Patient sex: M
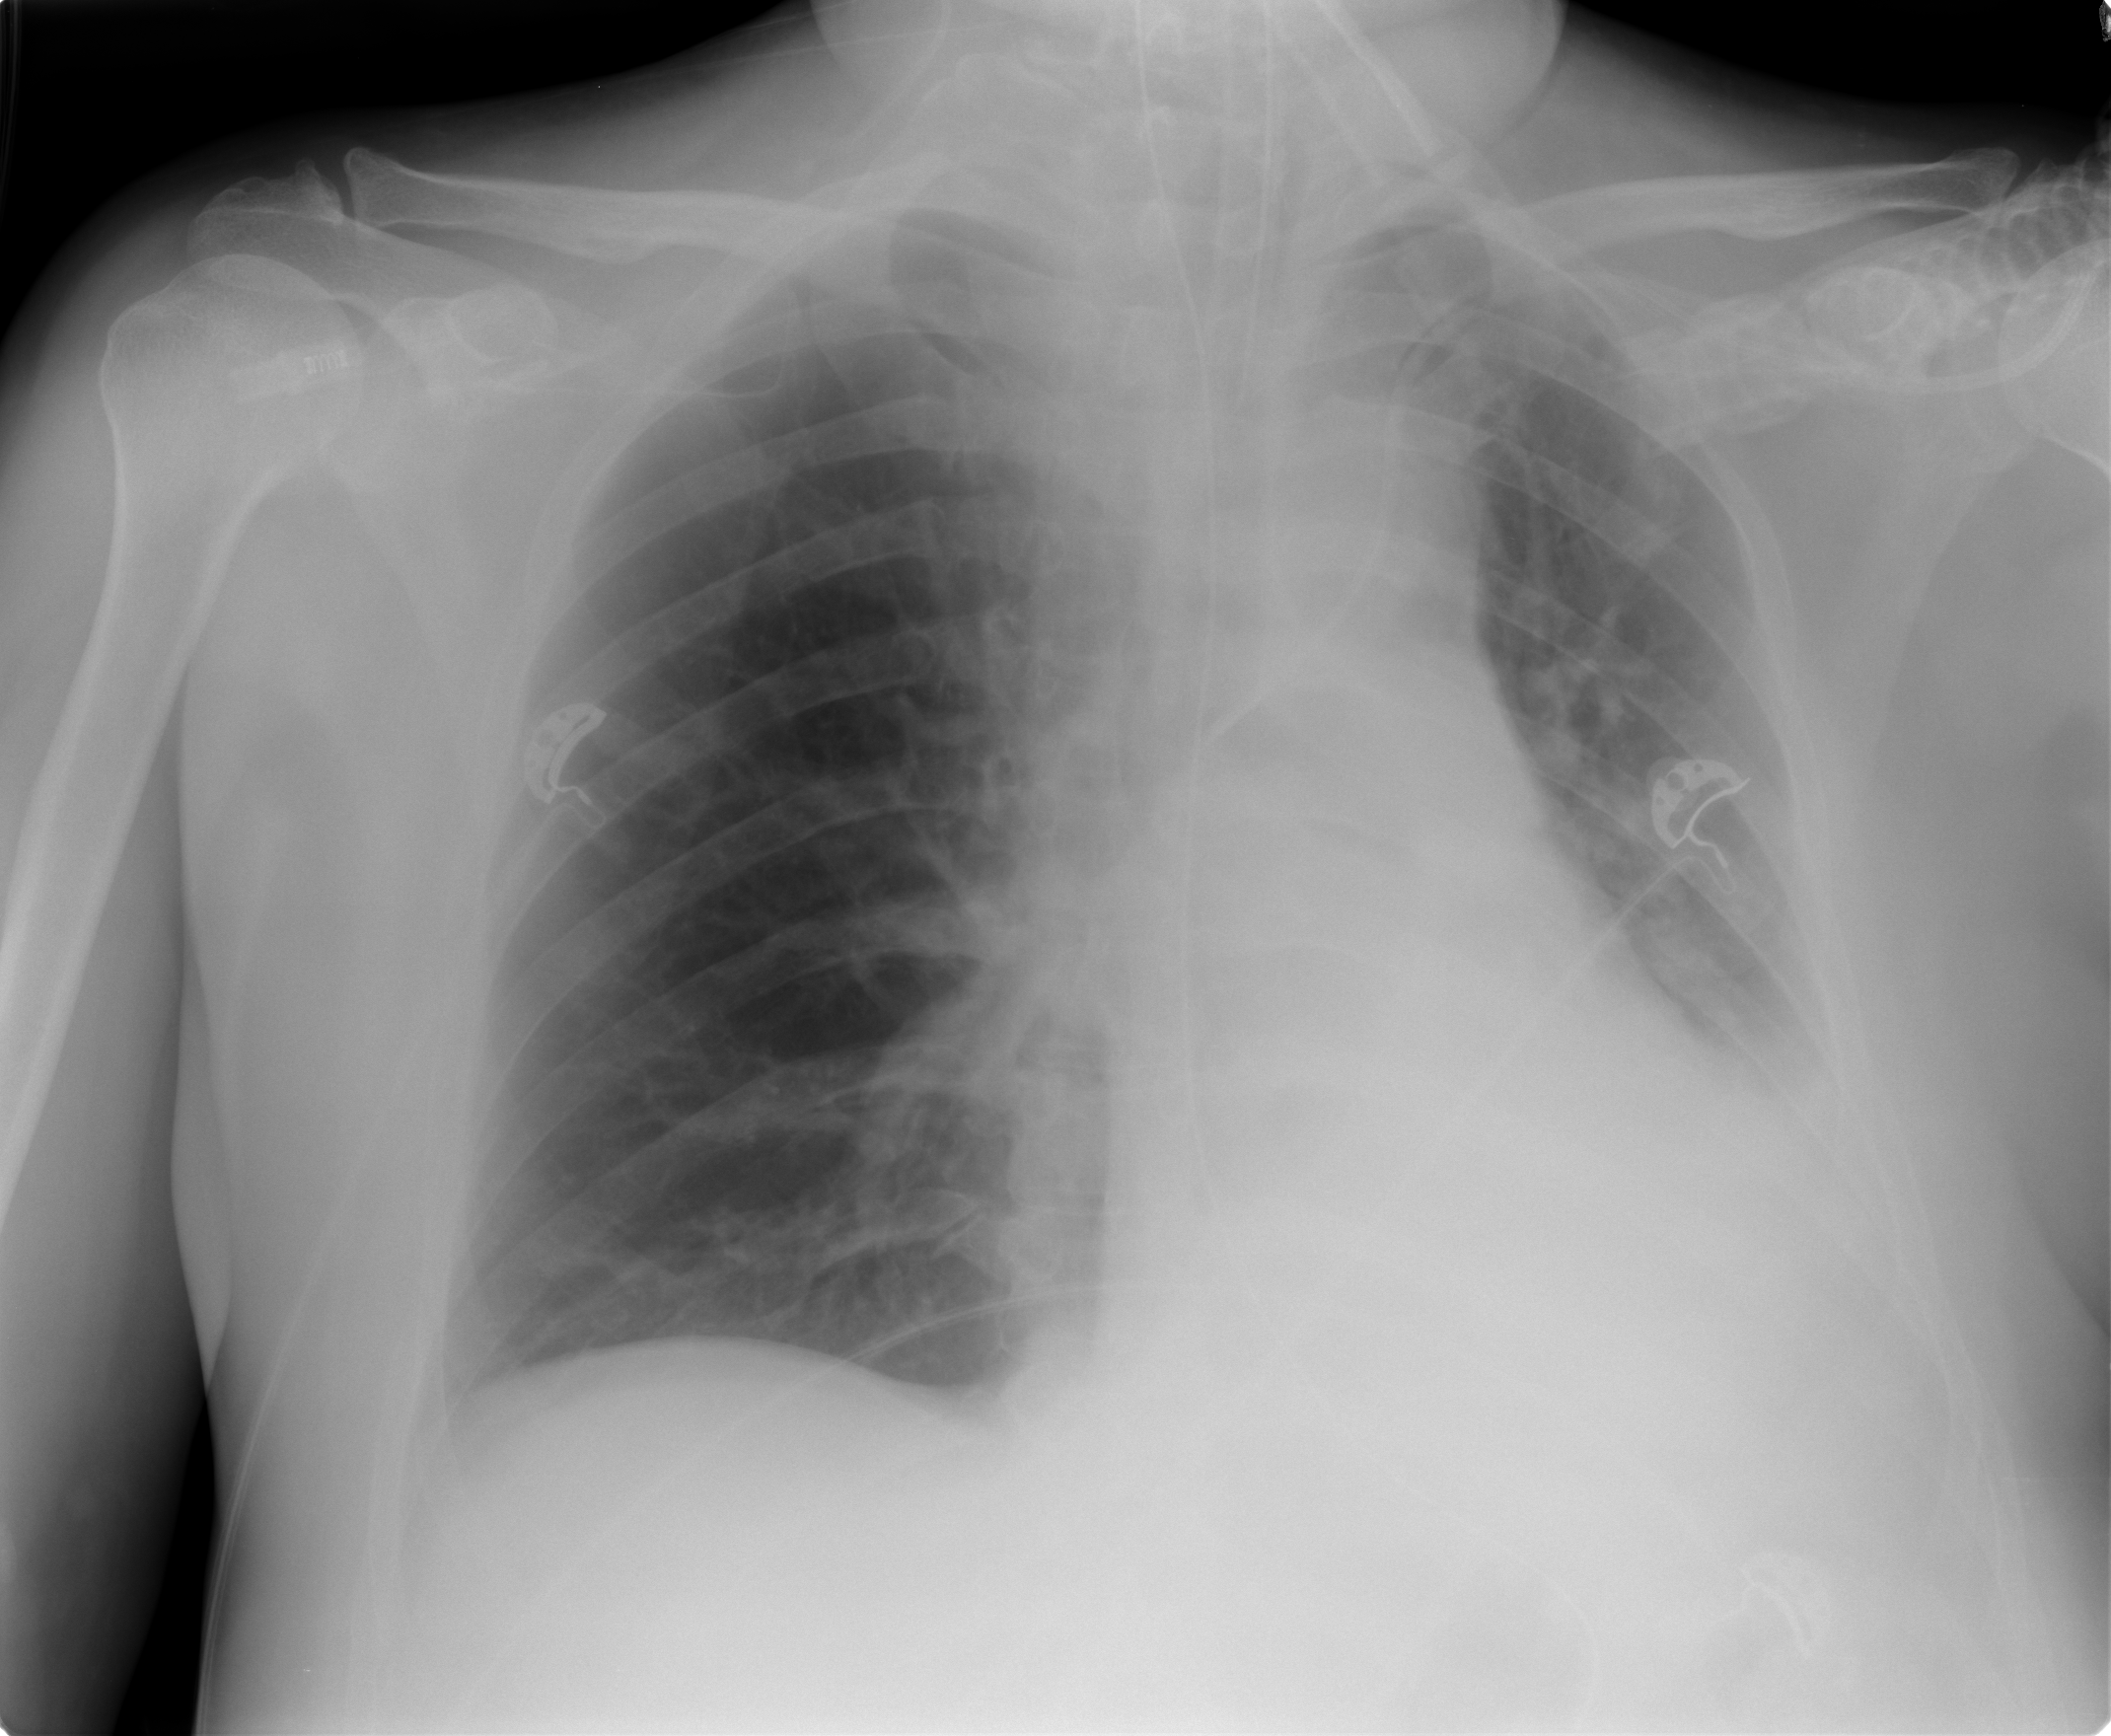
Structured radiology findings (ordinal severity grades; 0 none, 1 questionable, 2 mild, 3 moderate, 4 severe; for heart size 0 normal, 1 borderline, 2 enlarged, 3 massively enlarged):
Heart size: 0
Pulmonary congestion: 0
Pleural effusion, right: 0
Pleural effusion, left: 2
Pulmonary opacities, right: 0
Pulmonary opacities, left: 0
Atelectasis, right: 0
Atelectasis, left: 2